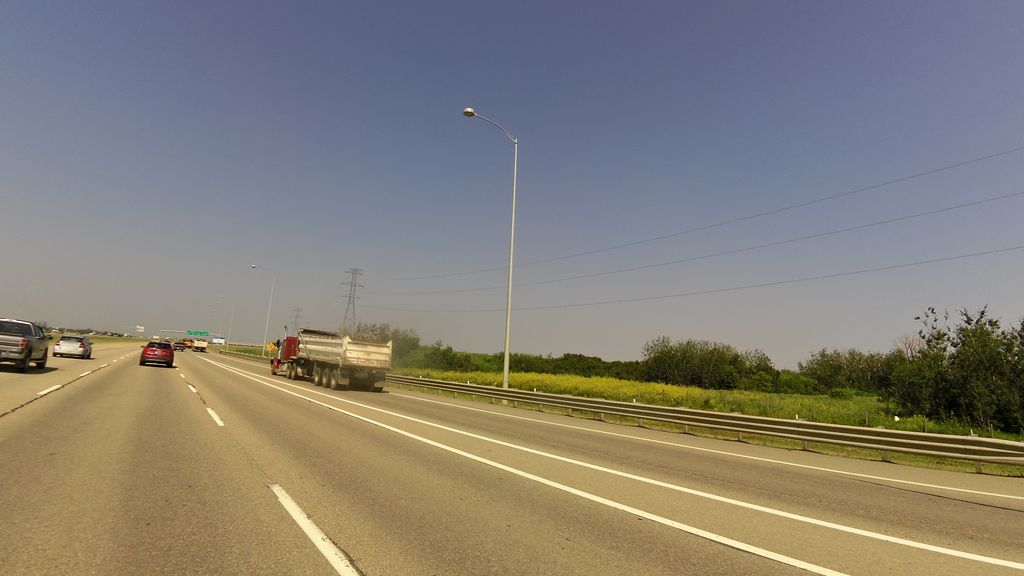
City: edmonton